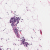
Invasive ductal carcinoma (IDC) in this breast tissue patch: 0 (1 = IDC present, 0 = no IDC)